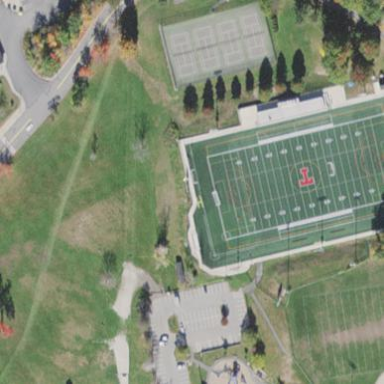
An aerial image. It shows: Pitch for American football with artificial turf surface.